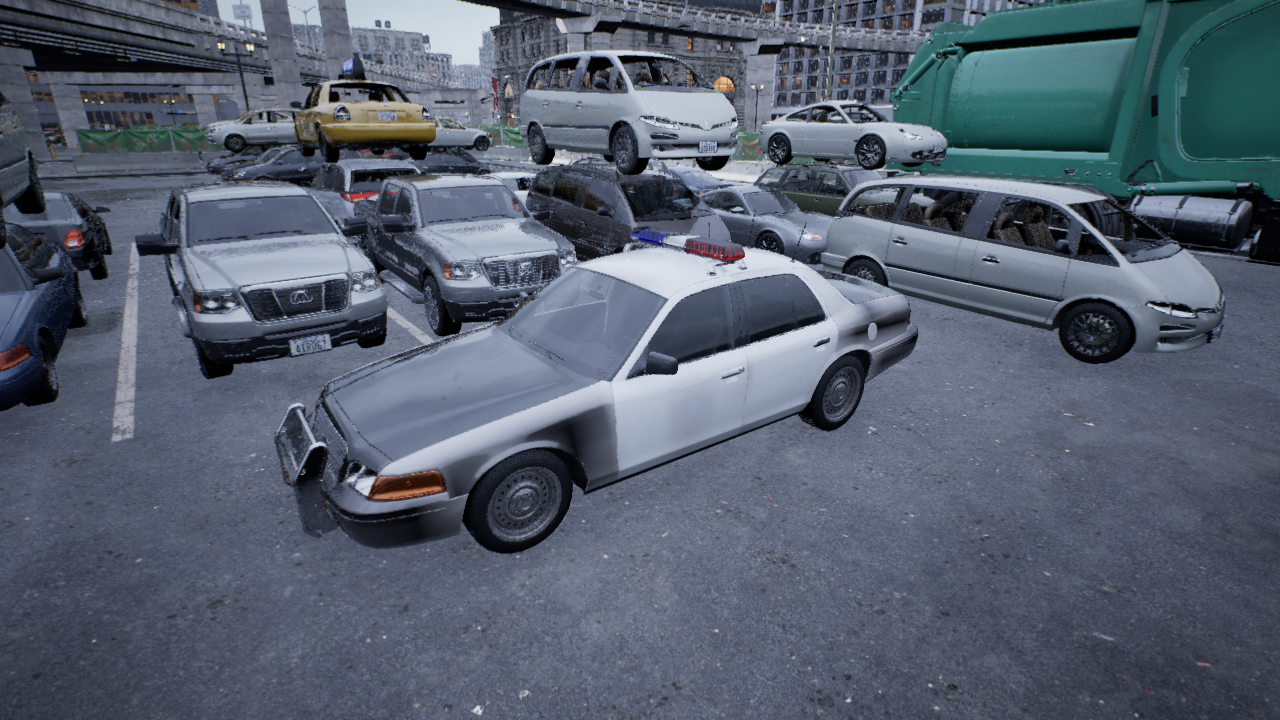
Venue: arterial
Lighting: overcast
Vehicle rig: sedan